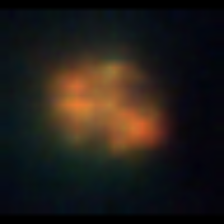
Taxon: Unknown_detritus
Group: Unknown